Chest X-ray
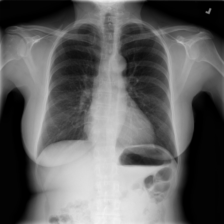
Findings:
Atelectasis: negative
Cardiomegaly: negative
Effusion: negative
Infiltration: negative
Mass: negative
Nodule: negative
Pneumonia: negative
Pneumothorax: negative
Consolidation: negative
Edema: negative
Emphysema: negative
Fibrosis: negative
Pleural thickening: negative
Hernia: negative